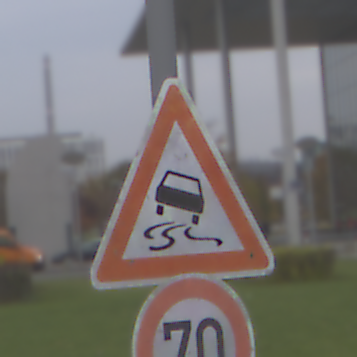
Verkehrszeichen: SchleuderOderRutschgefahr
Zusatzzeichen unten: Geschwindigkeit70
Umgebung: Outdoor, Suburban
Tageszeit: Midday
Wetter: Overcast
Licht: Natural
Jahreszeit: NotSpecified
Kontrast: LowContrast